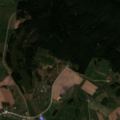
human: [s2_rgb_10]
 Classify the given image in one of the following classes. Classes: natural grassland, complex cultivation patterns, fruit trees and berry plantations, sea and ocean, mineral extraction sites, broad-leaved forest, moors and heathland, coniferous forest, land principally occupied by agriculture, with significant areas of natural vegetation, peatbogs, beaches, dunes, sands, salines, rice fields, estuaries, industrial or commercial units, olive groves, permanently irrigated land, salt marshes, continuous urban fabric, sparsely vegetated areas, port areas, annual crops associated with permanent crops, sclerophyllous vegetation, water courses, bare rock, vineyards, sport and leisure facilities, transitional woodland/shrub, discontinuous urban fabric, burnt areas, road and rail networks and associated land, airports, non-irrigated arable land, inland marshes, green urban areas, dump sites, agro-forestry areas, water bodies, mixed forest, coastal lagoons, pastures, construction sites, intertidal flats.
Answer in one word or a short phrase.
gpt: discontinuous urban fabric, complex cultivation patterns, coniferous forest